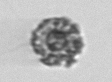
Label: coccolithophorid